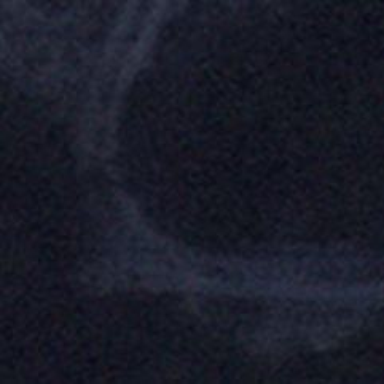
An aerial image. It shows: There is tunnel.